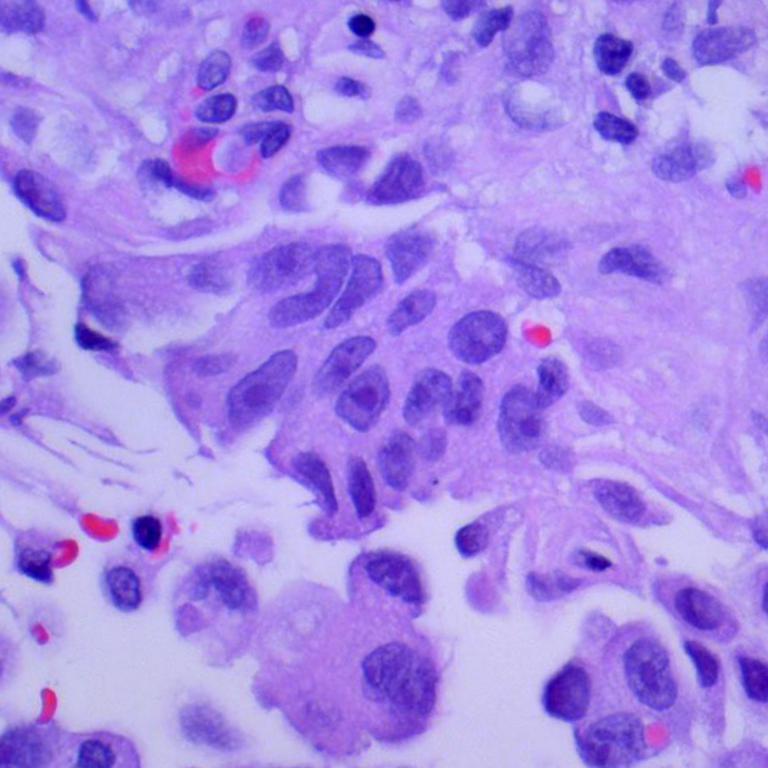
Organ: lung
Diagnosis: adenocarcinomas